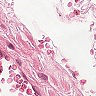
Metastatic tissue present: no